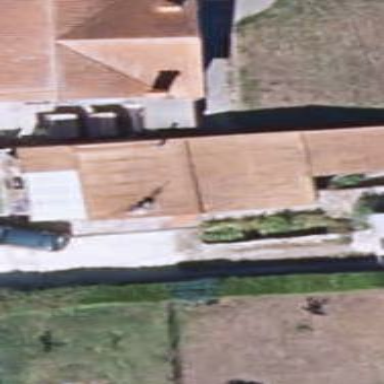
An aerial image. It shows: Simple house.